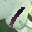
Label: 1